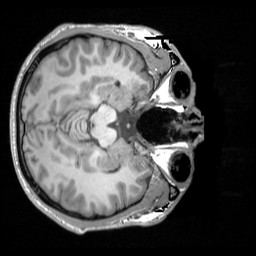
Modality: T1w
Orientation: axial